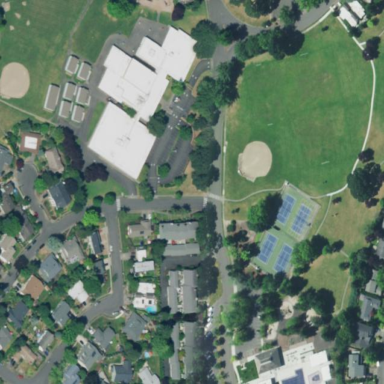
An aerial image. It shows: School.